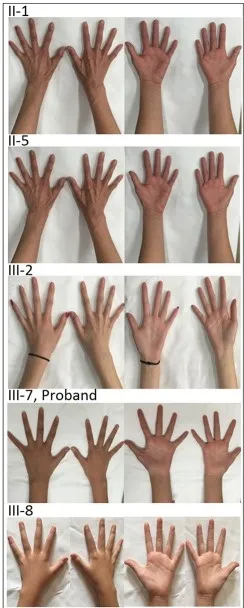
The novel glycyl-tRNA synthetase (GARS) mutation was detected in five individuals with distal hereditary motor neuropathy type V (dHMN-V). (A) Images of the hands of the patients with dHMN-V. II-1: The proband's aunt experienced weakness and muscle atrophy in the upper extremities bilaterally at 20 years of age. The lower extremities were less affected. II-5: The proband's father experienced weakness and muscle atrophy in the upper and lower extremities bilaterally at 16 years of age. III-2: The proband's cousin experienced muscle atrophy in the bilateral interosseous muscle at 6 years of age. III-7: The proband experienced weakness and muscle atrophy in the upper and lower extremities with pes cavus bilaterally at 10 years of age. III-8: The proband's young sister experienced weakness and muscle atrophy in the upper and lower extremities at 9 years of age.
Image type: radiology (tractography)